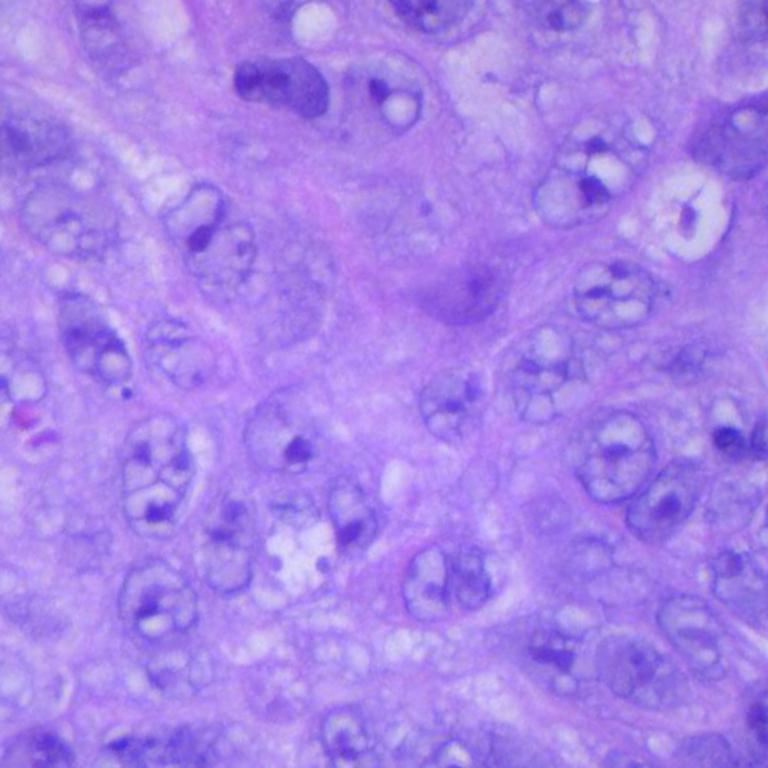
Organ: lung
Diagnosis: squamous carcinomas